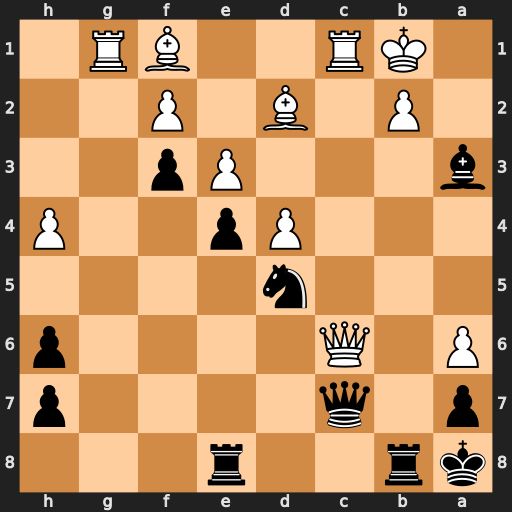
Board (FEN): kr2r3/p1q4p/P1Q4p/3n4/3Pp2P/b3Pp2/1P1B1P2/1KR2BR1
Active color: b
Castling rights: -
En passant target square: -
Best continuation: Qxc6 Rxc6 Rxb2+ Ka1 Rxd2